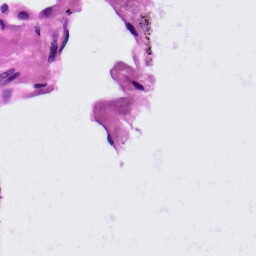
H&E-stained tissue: Lung